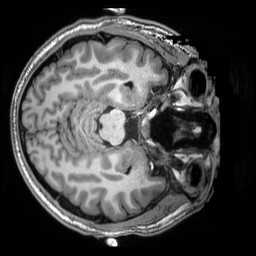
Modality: T1w
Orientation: axial
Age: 21
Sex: male
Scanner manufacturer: siemens
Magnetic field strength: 3 T
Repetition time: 2.5 s
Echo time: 0.00343 s